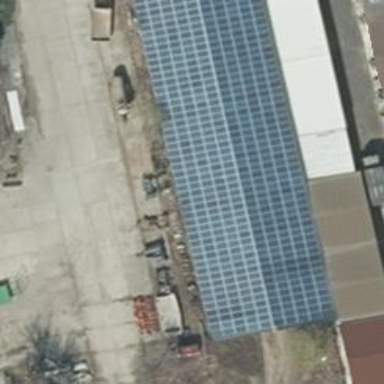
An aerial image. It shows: Small solar photovoltaic panel generator is producing electricity.